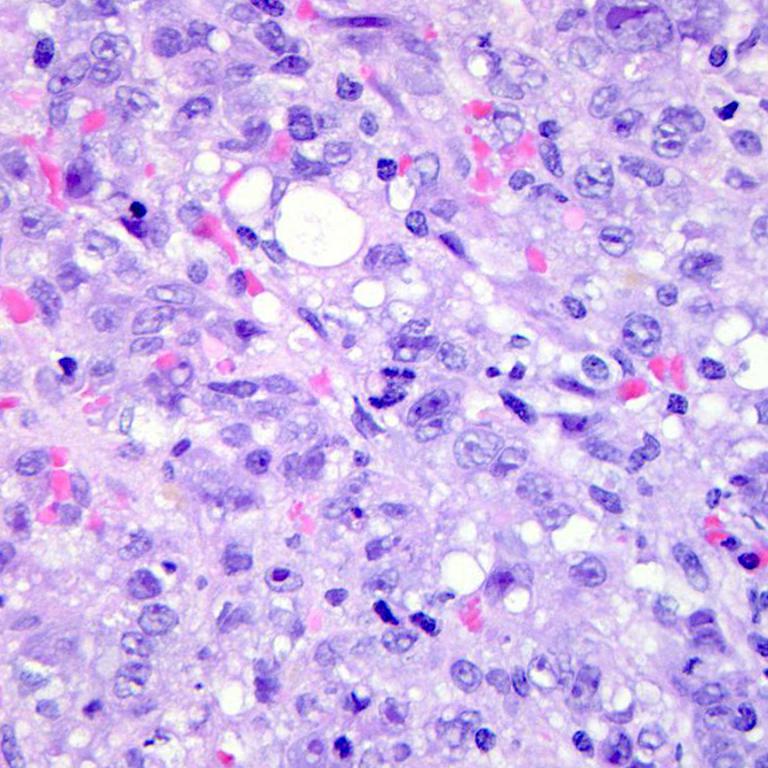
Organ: colon
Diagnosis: adenocarcinomas